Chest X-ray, PA view. Patient: 69 years old, sex M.
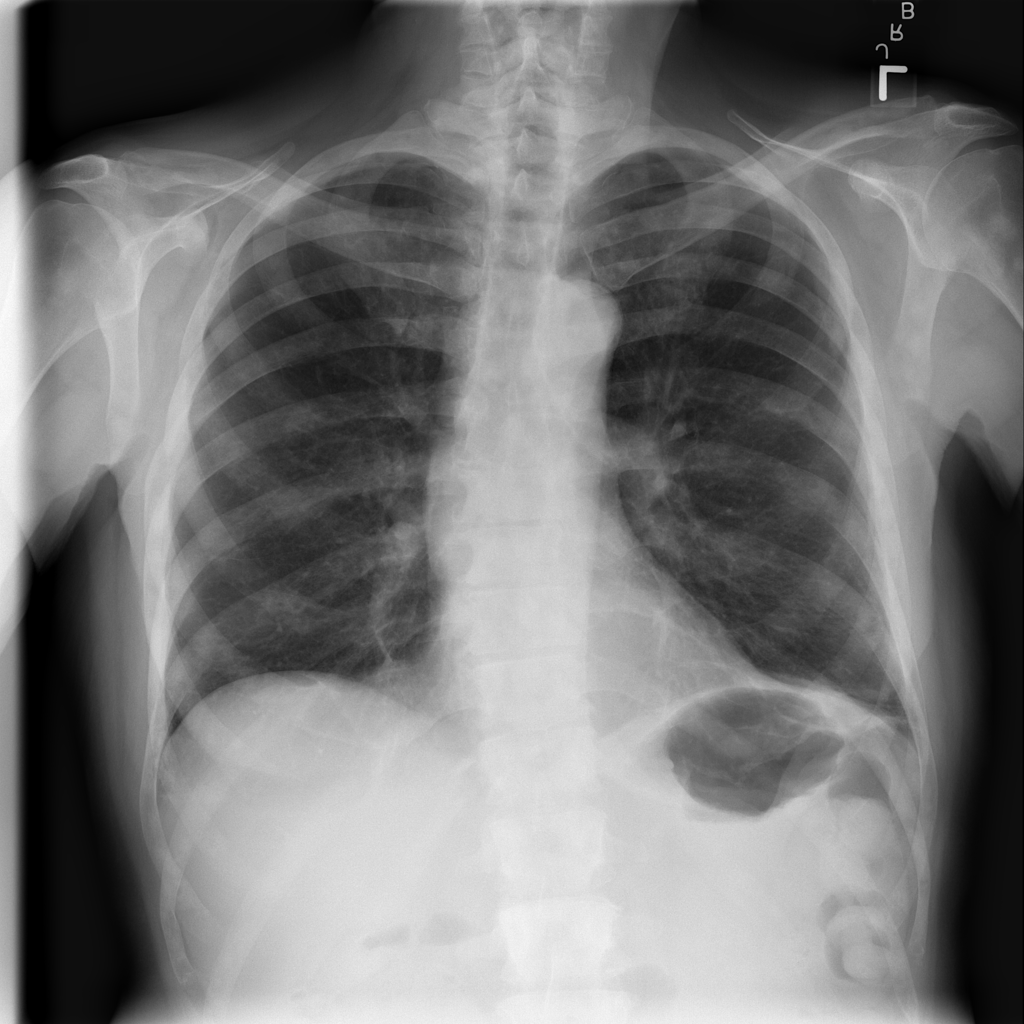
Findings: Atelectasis